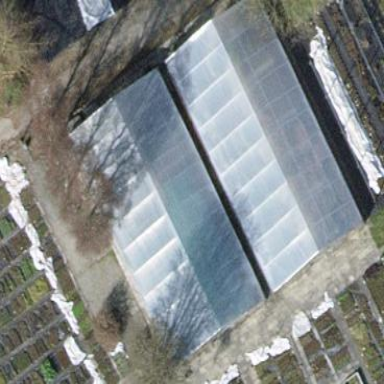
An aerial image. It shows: Greenhouse.